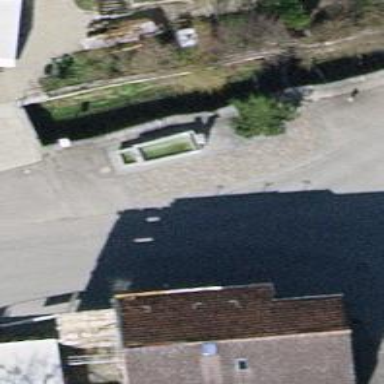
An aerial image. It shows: Beautiful fountain.